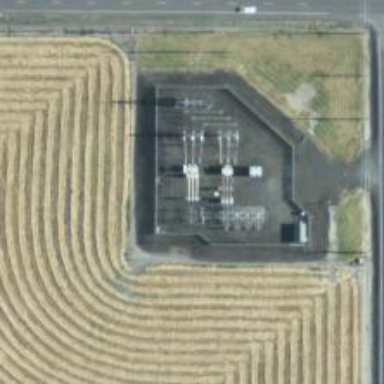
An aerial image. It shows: H-frame power tower with distinctive design.